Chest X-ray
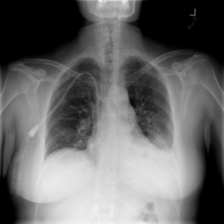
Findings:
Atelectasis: negative
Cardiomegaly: negative
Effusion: positive
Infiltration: positive
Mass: negative
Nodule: negative
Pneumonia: negative
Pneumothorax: negative
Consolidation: negative
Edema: negative
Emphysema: negative
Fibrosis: negative
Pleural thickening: negative
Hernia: negative